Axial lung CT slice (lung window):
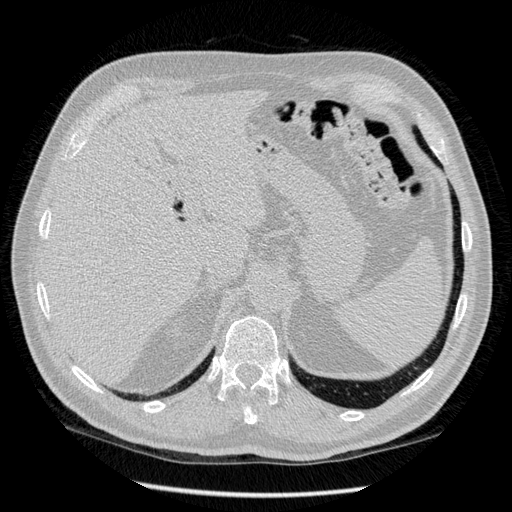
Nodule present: no